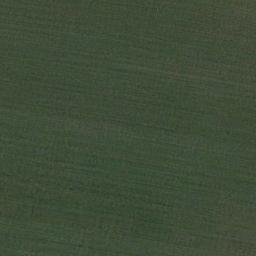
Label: meadow